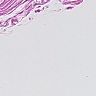
Metastatic tissue present: no